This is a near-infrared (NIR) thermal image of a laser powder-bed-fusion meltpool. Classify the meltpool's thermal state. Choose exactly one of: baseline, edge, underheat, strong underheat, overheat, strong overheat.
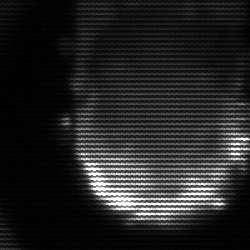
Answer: baseline